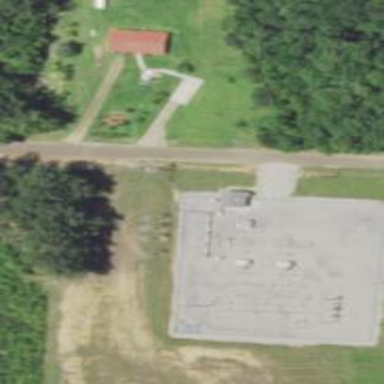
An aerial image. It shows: Distribution level power substation surrounded by fence.